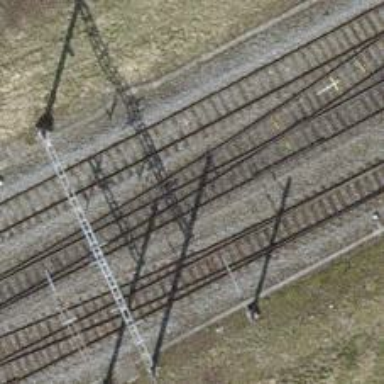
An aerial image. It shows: Railway track with contact line for electrification.